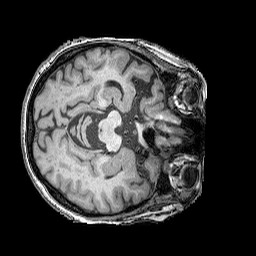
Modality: T1w
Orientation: axial
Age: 65
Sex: female
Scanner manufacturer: siemens
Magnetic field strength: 3 T
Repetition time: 2.25 s
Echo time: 0.00415 s